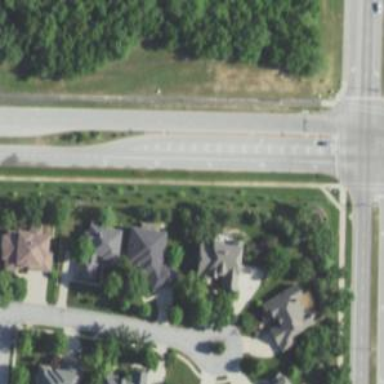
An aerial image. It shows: Road marking featuring gore chevron.